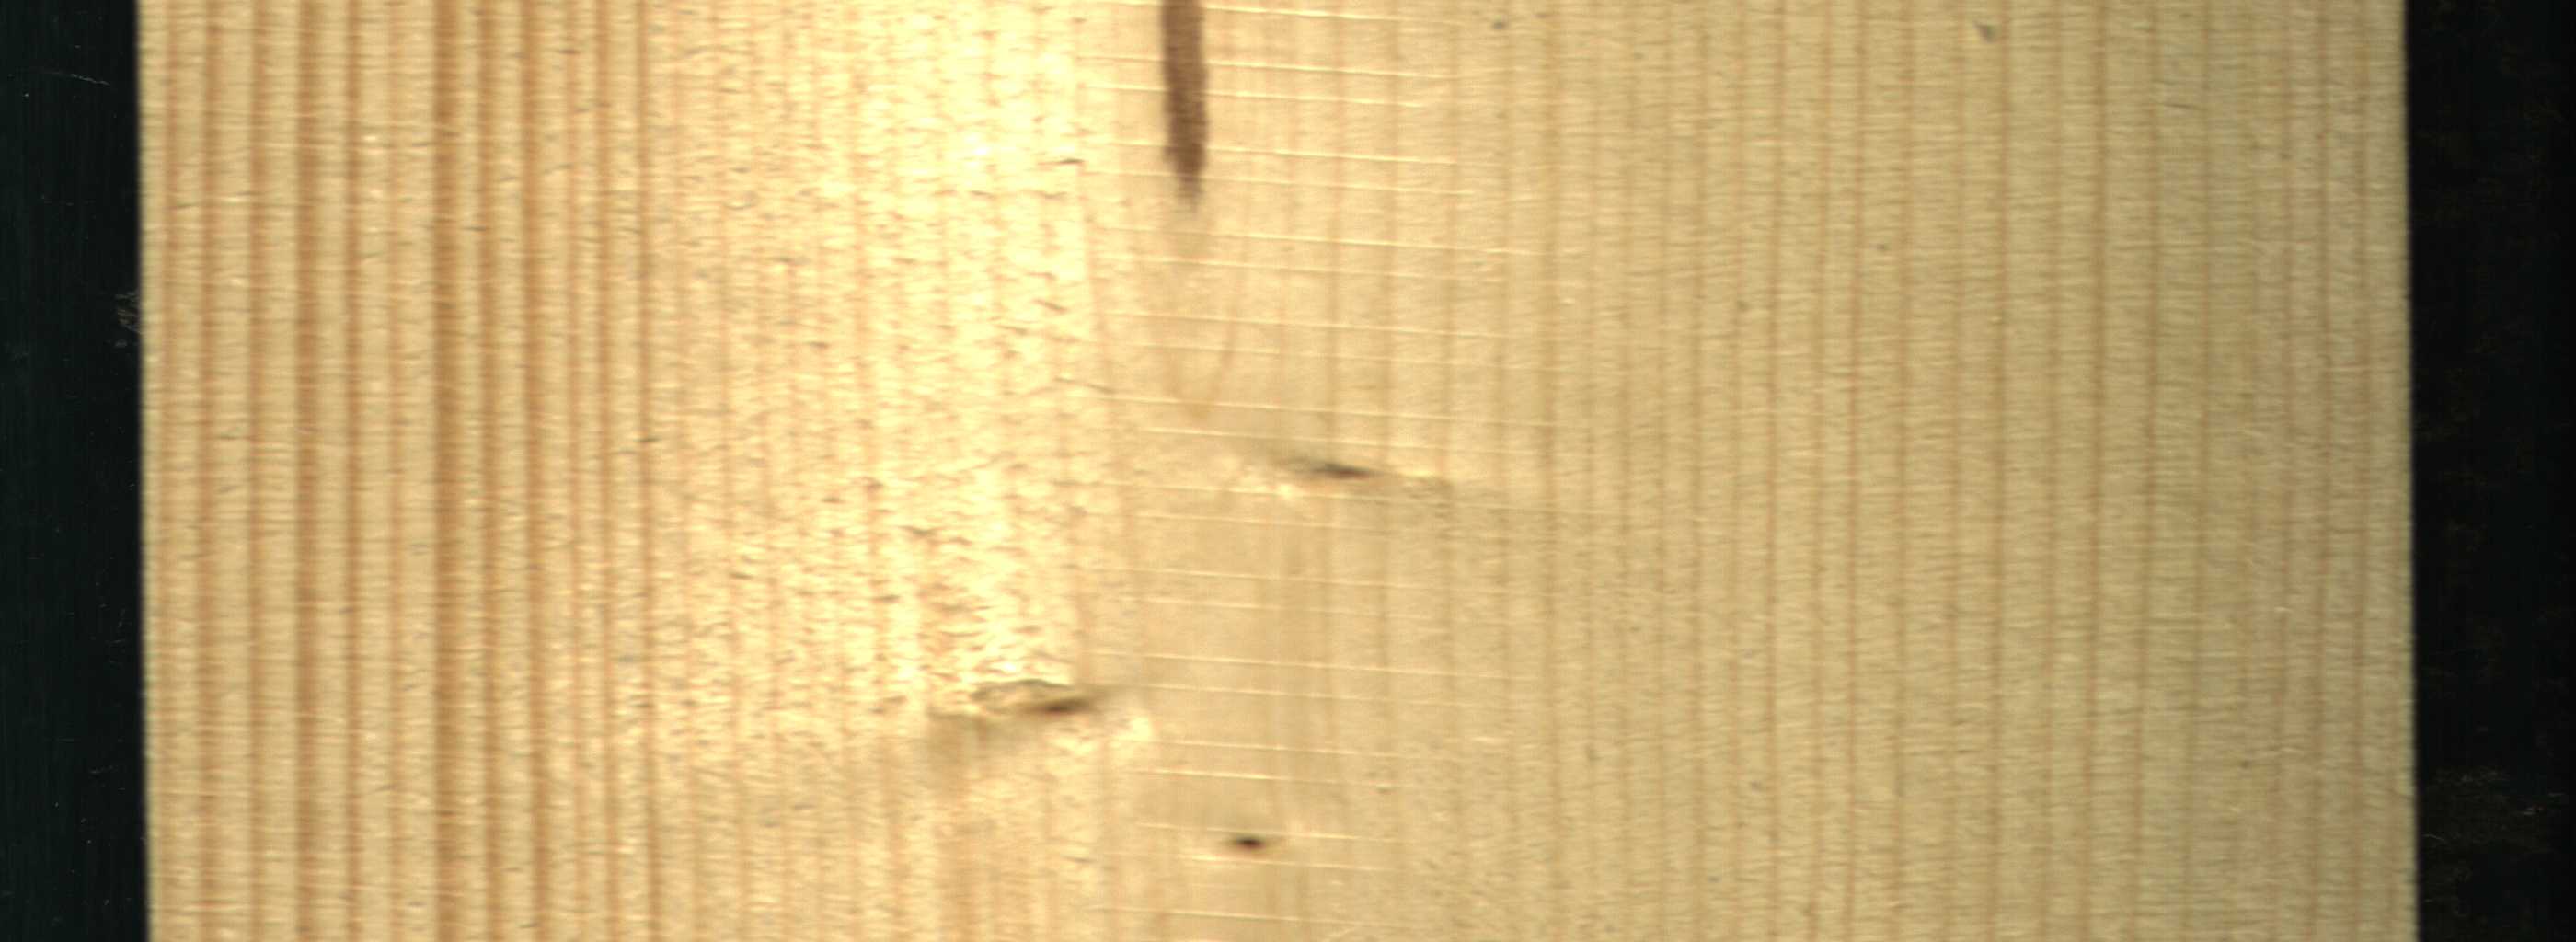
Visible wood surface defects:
Marrow
Live_Knot
Live_Knot